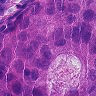
Metastatic tissue present: yes